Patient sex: M
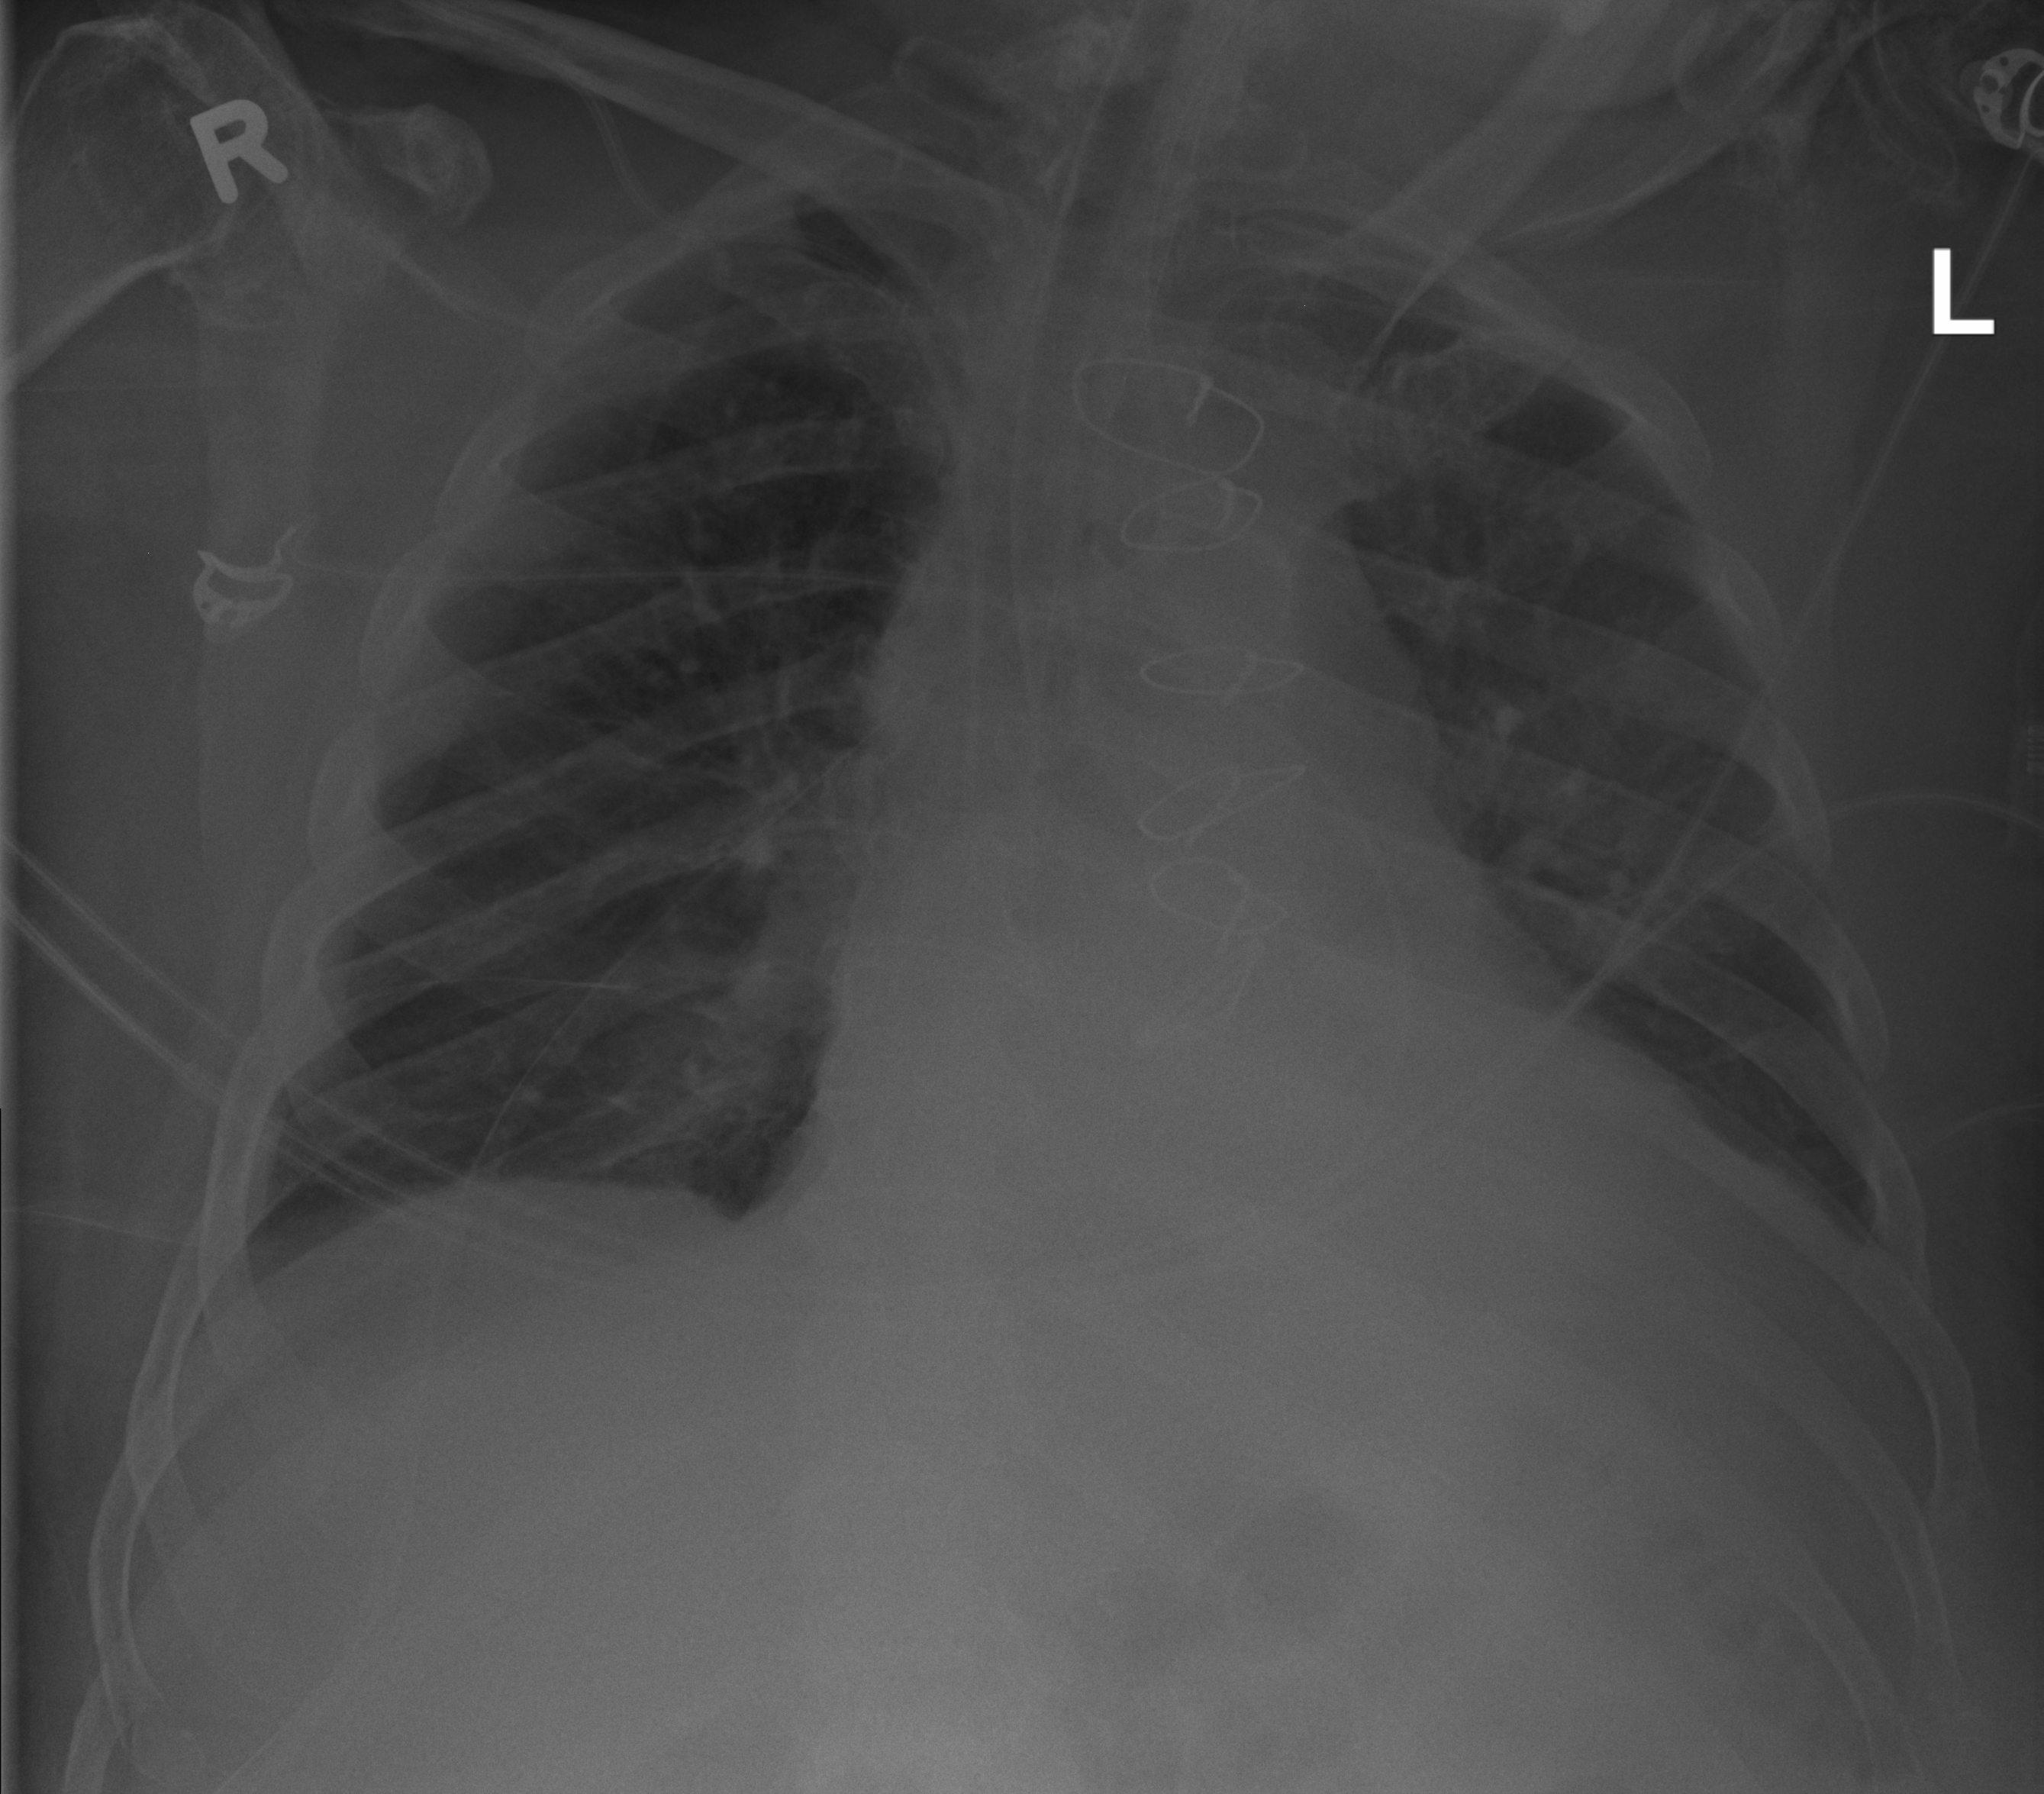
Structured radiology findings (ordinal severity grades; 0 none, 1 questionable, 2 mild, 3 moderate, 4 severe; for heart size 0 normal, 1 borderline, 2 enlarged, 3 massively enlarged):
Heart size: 2
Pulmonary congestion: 0
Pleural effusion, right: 0
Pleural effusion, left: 1
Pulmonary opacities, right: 0
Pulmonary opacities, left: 0
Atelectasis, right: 2
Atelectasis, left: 0